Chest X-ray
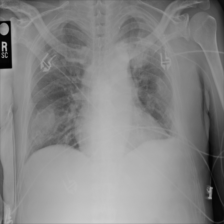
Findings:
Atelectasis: negative
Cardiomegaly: negative
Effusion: positive
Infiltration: negative
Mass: positive
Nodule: negative
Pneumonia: negative
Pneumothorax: negative
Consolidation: negative
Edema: negative
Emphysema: negative
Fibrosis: negative
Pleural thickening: negative
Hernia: negative